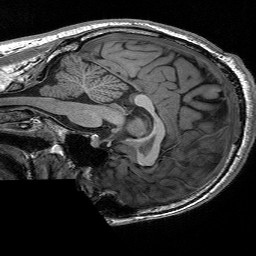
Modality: T1w
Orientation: sagittal